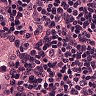
Metastatic tissue present: no